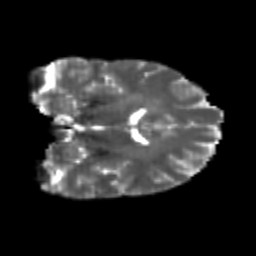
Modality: T2w
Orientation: coronal
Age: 22
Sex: male
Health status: healthy
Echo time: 0.074 s